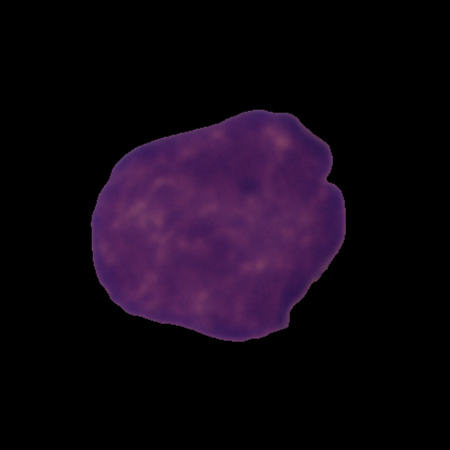
Label: cancer